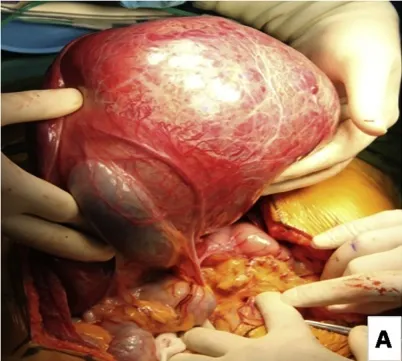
(A) Intraoperative view of tumor mass.
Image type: medical_photograph (other_medical_photograph)